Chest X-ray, PA view. Patient: 21 years old, sex F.
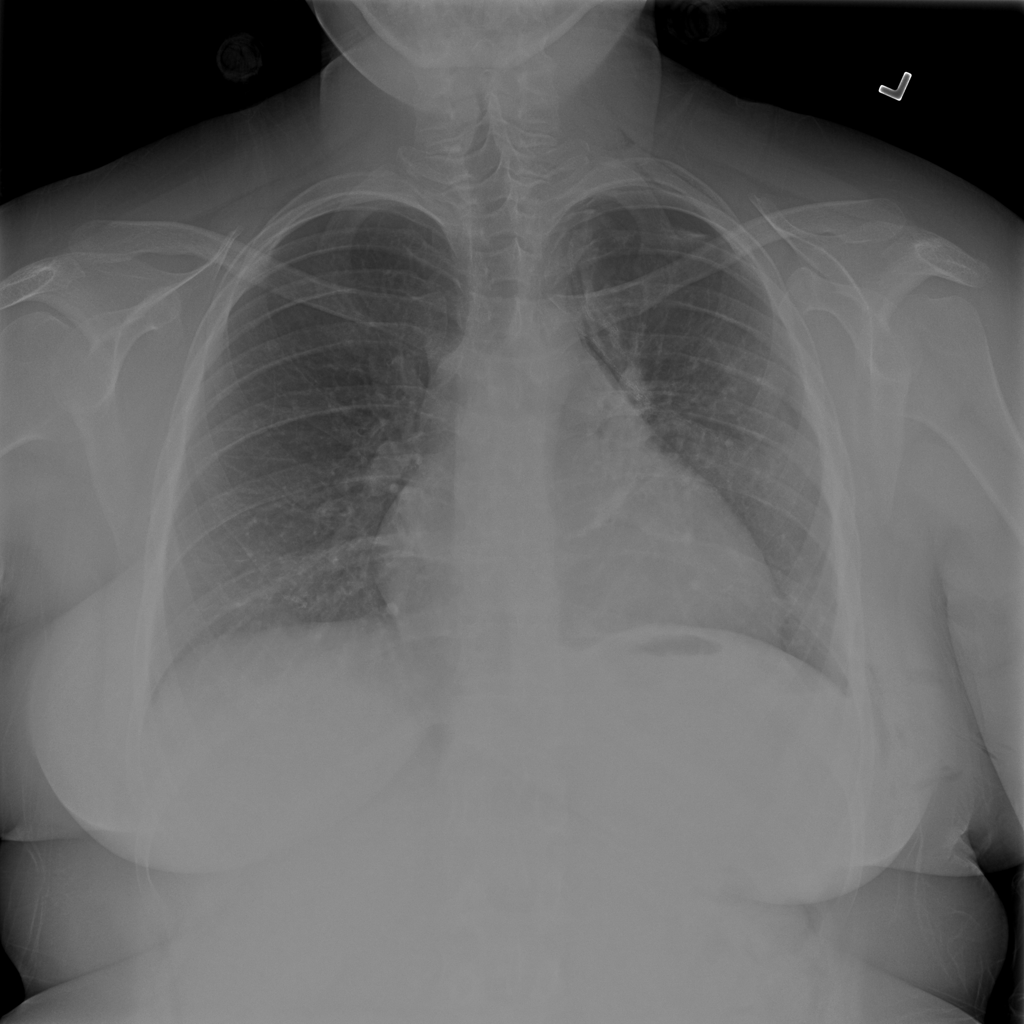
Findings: Emphysema, Pneumothorax